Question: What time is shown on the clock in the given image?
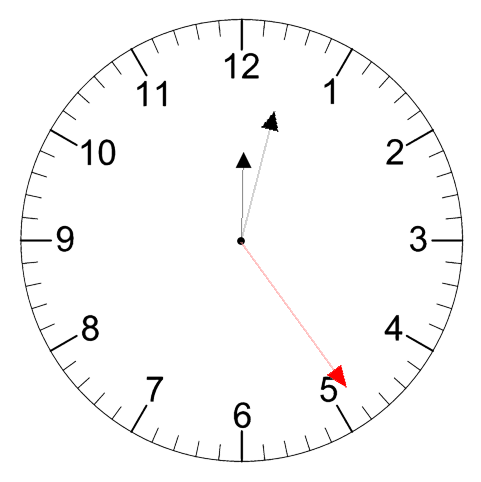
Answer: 12:02:24